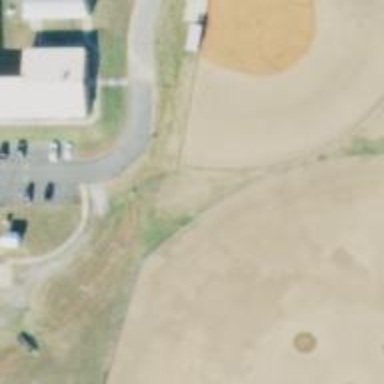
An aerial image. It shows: Baseball pitch for leisure land.